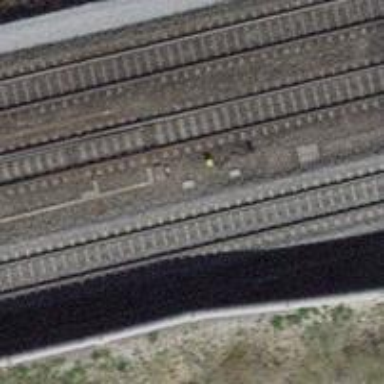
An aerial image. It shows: Railway switch.